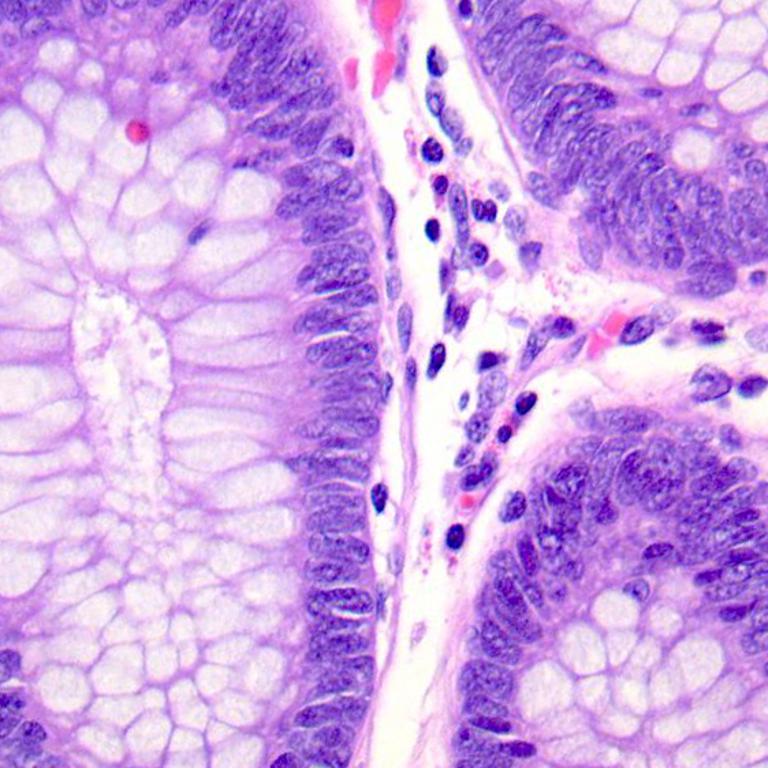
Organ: colon
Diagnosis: benign